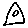
Label: triangle